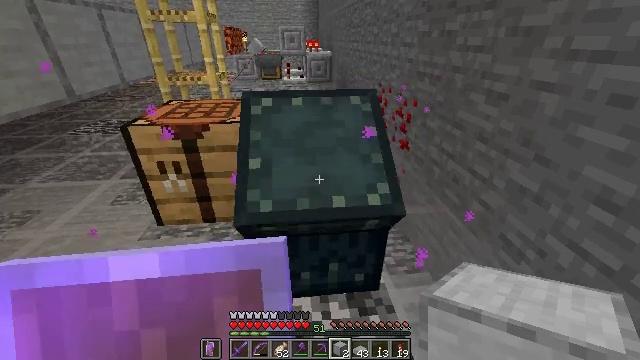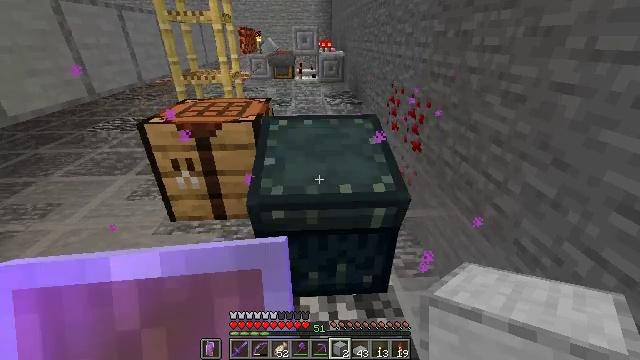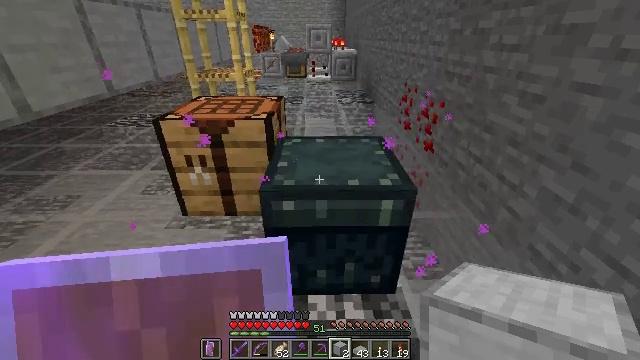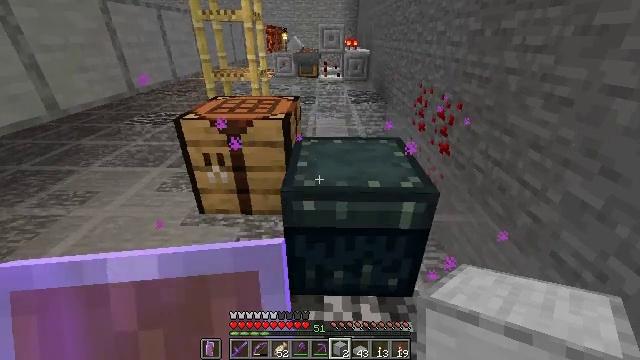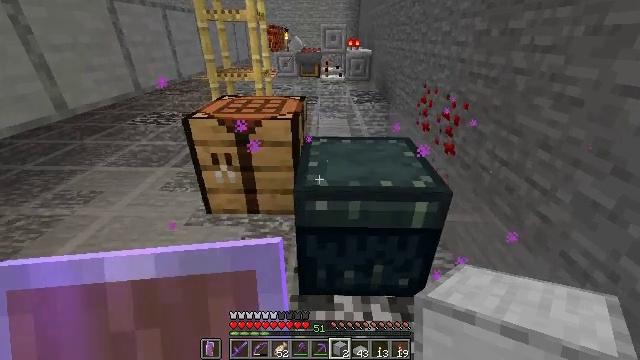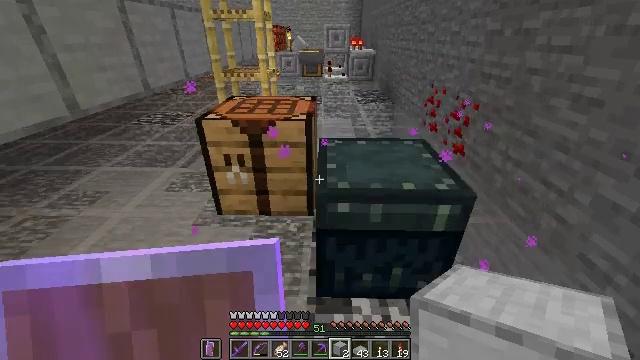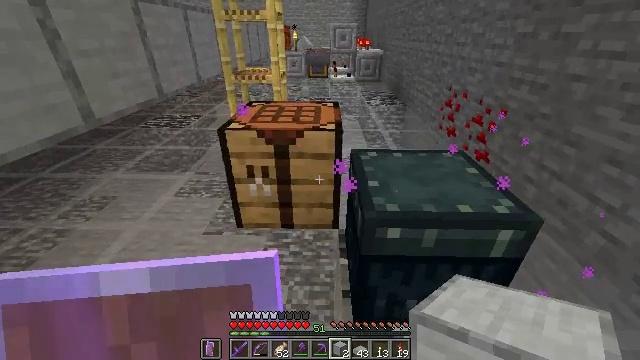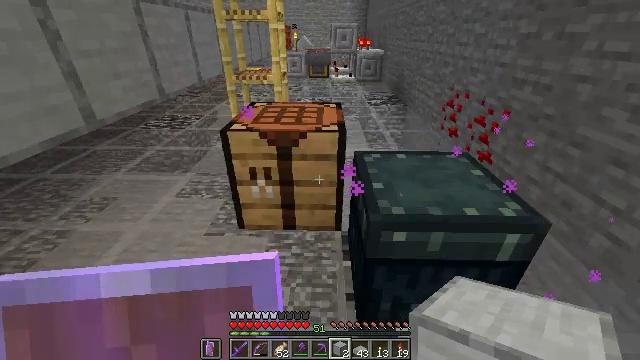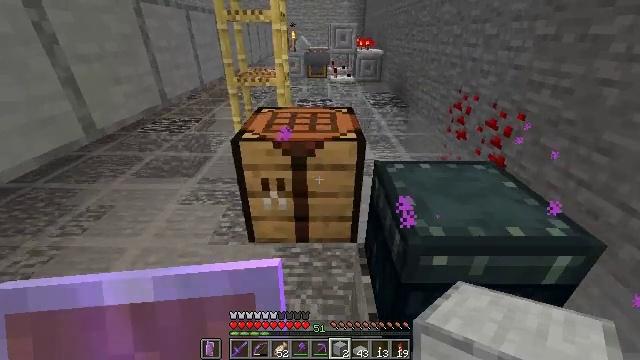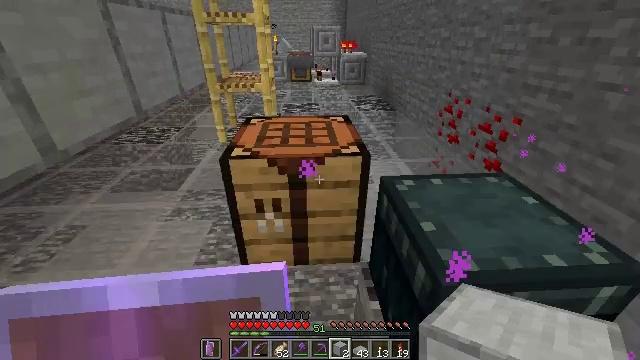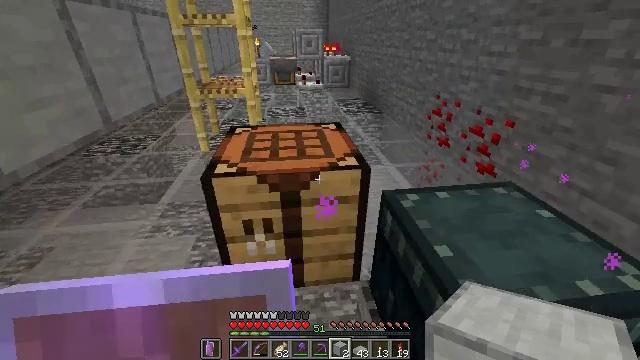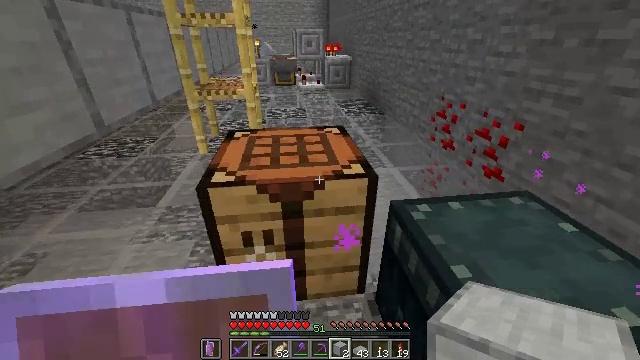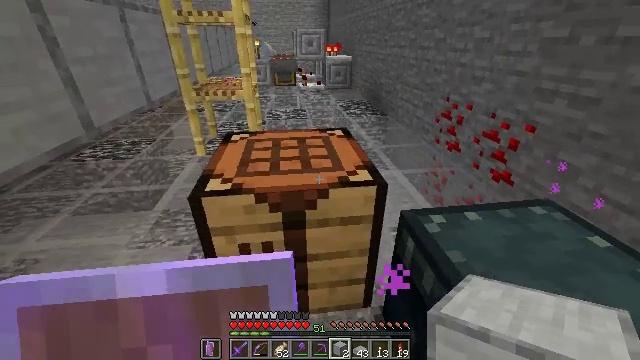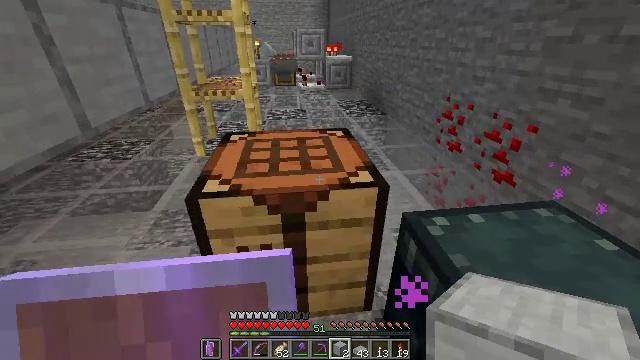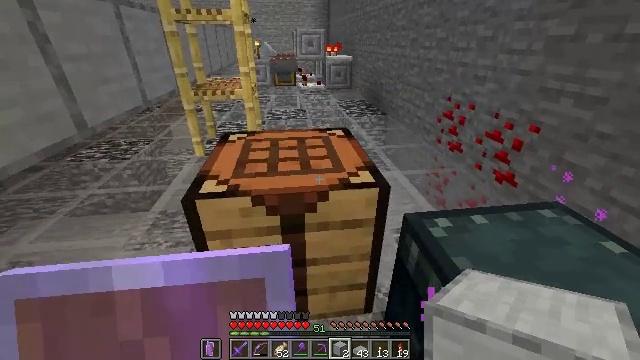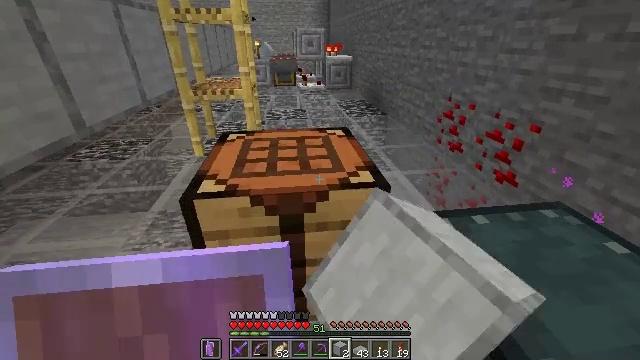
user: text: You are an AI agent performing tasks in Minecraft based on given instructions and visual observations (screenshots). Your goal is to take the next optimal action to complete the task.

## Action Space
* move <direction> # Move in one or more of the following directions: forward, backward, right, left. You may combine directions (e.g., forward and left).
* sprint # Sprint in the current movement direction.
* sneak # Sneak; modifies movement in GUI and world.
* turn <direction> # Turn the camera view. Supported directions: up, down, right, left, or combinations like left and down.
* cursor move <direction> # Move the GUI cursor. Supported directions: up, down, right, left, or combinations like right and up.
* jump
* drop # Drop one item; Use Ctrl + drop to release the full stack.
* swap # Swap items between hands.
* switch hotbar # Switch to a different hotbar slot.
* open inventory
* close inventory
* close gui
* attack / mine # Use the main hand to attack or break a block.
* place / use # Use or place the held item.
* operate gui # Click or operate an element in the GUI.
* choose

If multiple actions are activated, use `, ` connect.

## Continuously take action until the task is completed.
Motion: motion action
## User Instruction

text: Get the crafting table into the inventory.
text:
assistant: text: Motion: turn left
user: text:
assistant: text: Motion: turn left
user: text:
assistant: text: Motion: move left, turn left
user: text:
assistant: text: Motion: move left
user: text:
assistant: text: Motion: move forward and move left
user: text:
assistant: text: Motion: move forward and move left
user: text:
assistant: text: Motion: move forward and move left
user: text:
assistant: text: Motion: move forward, turn right
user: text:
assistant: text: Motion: move forward, turn right
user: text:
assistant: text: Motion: move forward, turn right
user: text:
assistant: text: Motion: no_op
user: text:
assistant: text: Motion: no_op
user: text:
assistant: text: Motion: no_op
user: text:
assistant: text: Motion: use / place
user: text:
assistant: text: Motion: use / place
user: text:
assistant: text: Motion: use / place
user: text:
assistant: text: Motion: no_op
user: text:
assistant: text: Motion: no_op
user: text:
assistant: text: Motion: open gui
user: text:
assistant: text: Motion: no_op
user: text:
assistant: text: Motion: no_op
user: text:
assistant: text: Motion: no_op
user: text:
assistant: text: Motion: no_op
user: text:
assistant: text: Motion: no_op
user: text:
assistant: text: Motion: no_op
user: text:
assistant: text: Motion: no_op
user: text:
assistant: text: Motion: no_op
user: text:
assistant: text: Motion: no_op
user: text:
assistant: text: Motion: cursor move right
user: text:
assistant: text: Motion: cursor move right